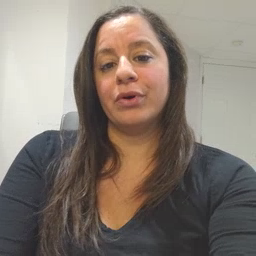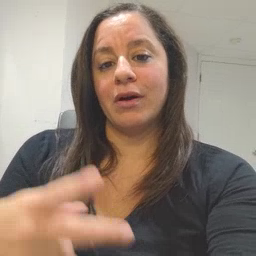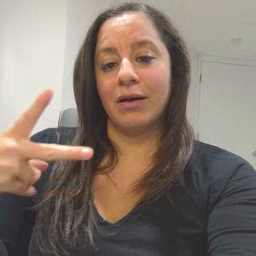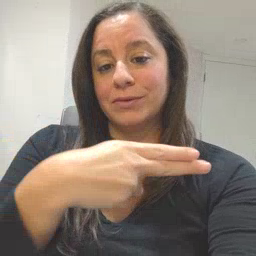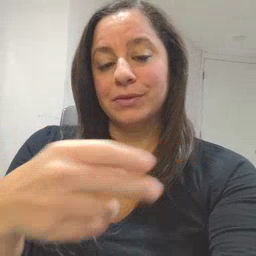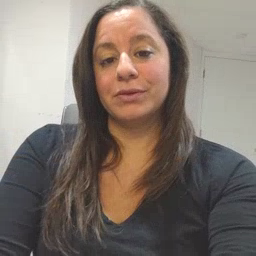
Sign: cut